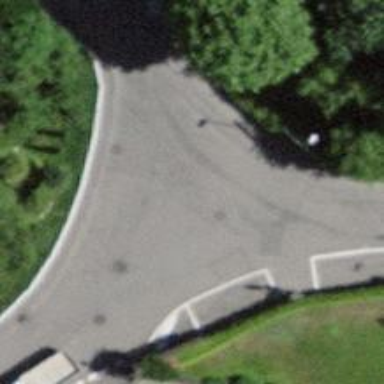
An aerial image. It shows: Residential road with asphalt surface. It also serves as parking aisle.